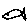
Label: fish